Field crop: maize
Growth stage: 1
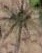
Species: salsola